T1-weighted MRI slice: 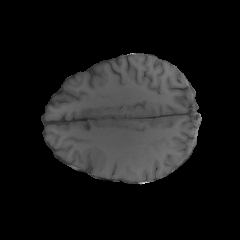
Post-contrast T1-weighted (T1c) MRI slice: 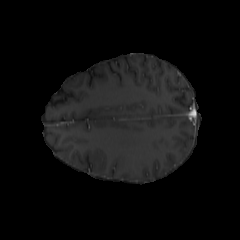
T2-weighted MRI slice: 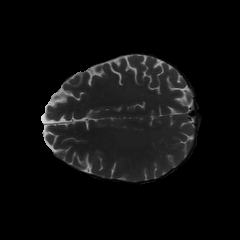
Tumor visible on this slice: no